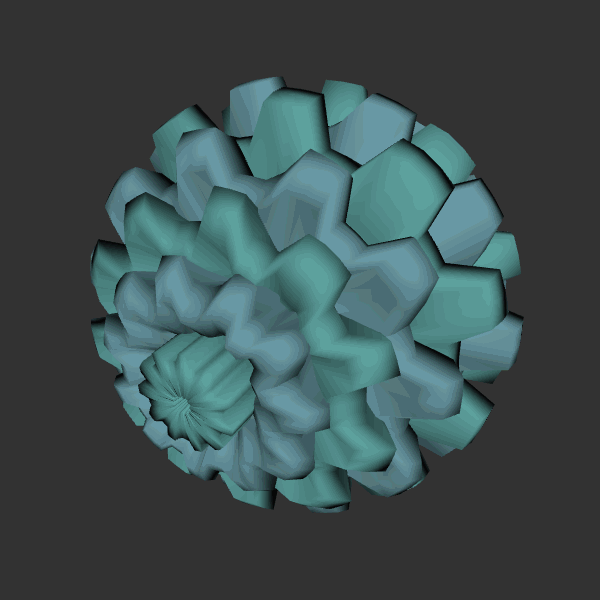
Background: dark